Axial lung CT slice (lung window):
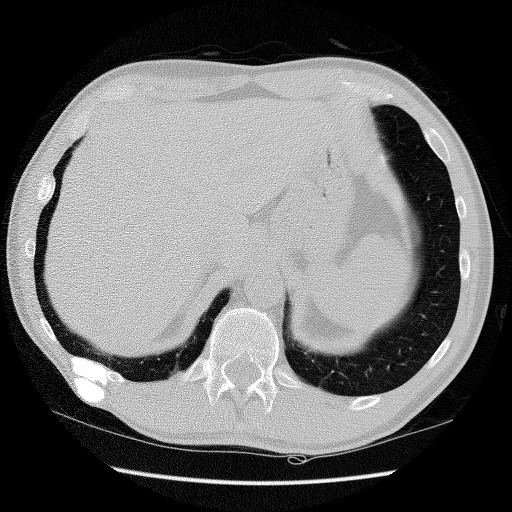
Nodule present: no